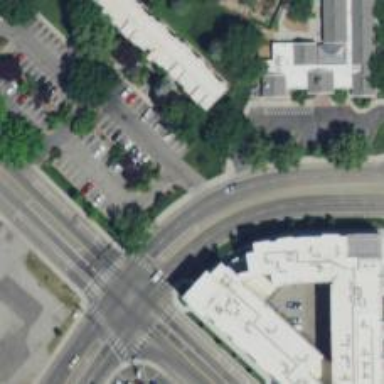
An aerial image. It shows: Unmarked road crossing.